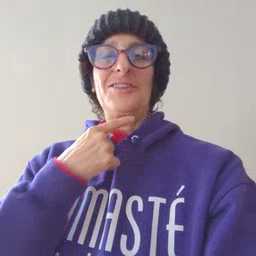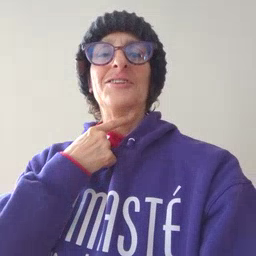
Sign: thirsty